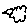
Label: bird